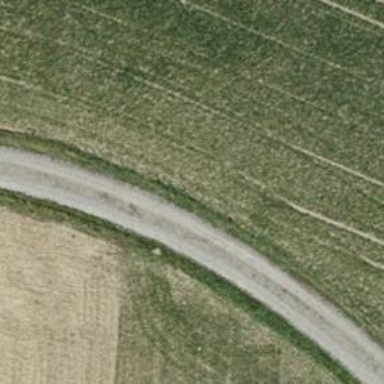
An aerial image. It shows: Pebblestone track with grade2 tracktype.